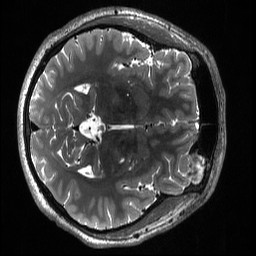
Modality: T2w
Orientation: axial
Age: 21